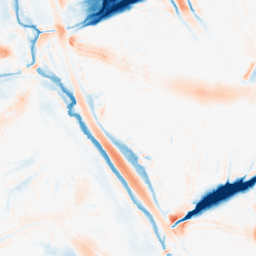
Category: morphological
Decomposition family: tophat_combined
Decomposition parameters: size: 20
Upsampling method: bilinear
Upsampling parameters: scale: 8
Upsampling scale: 8